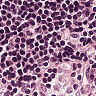
Metastatic tissue present: no